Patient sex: M
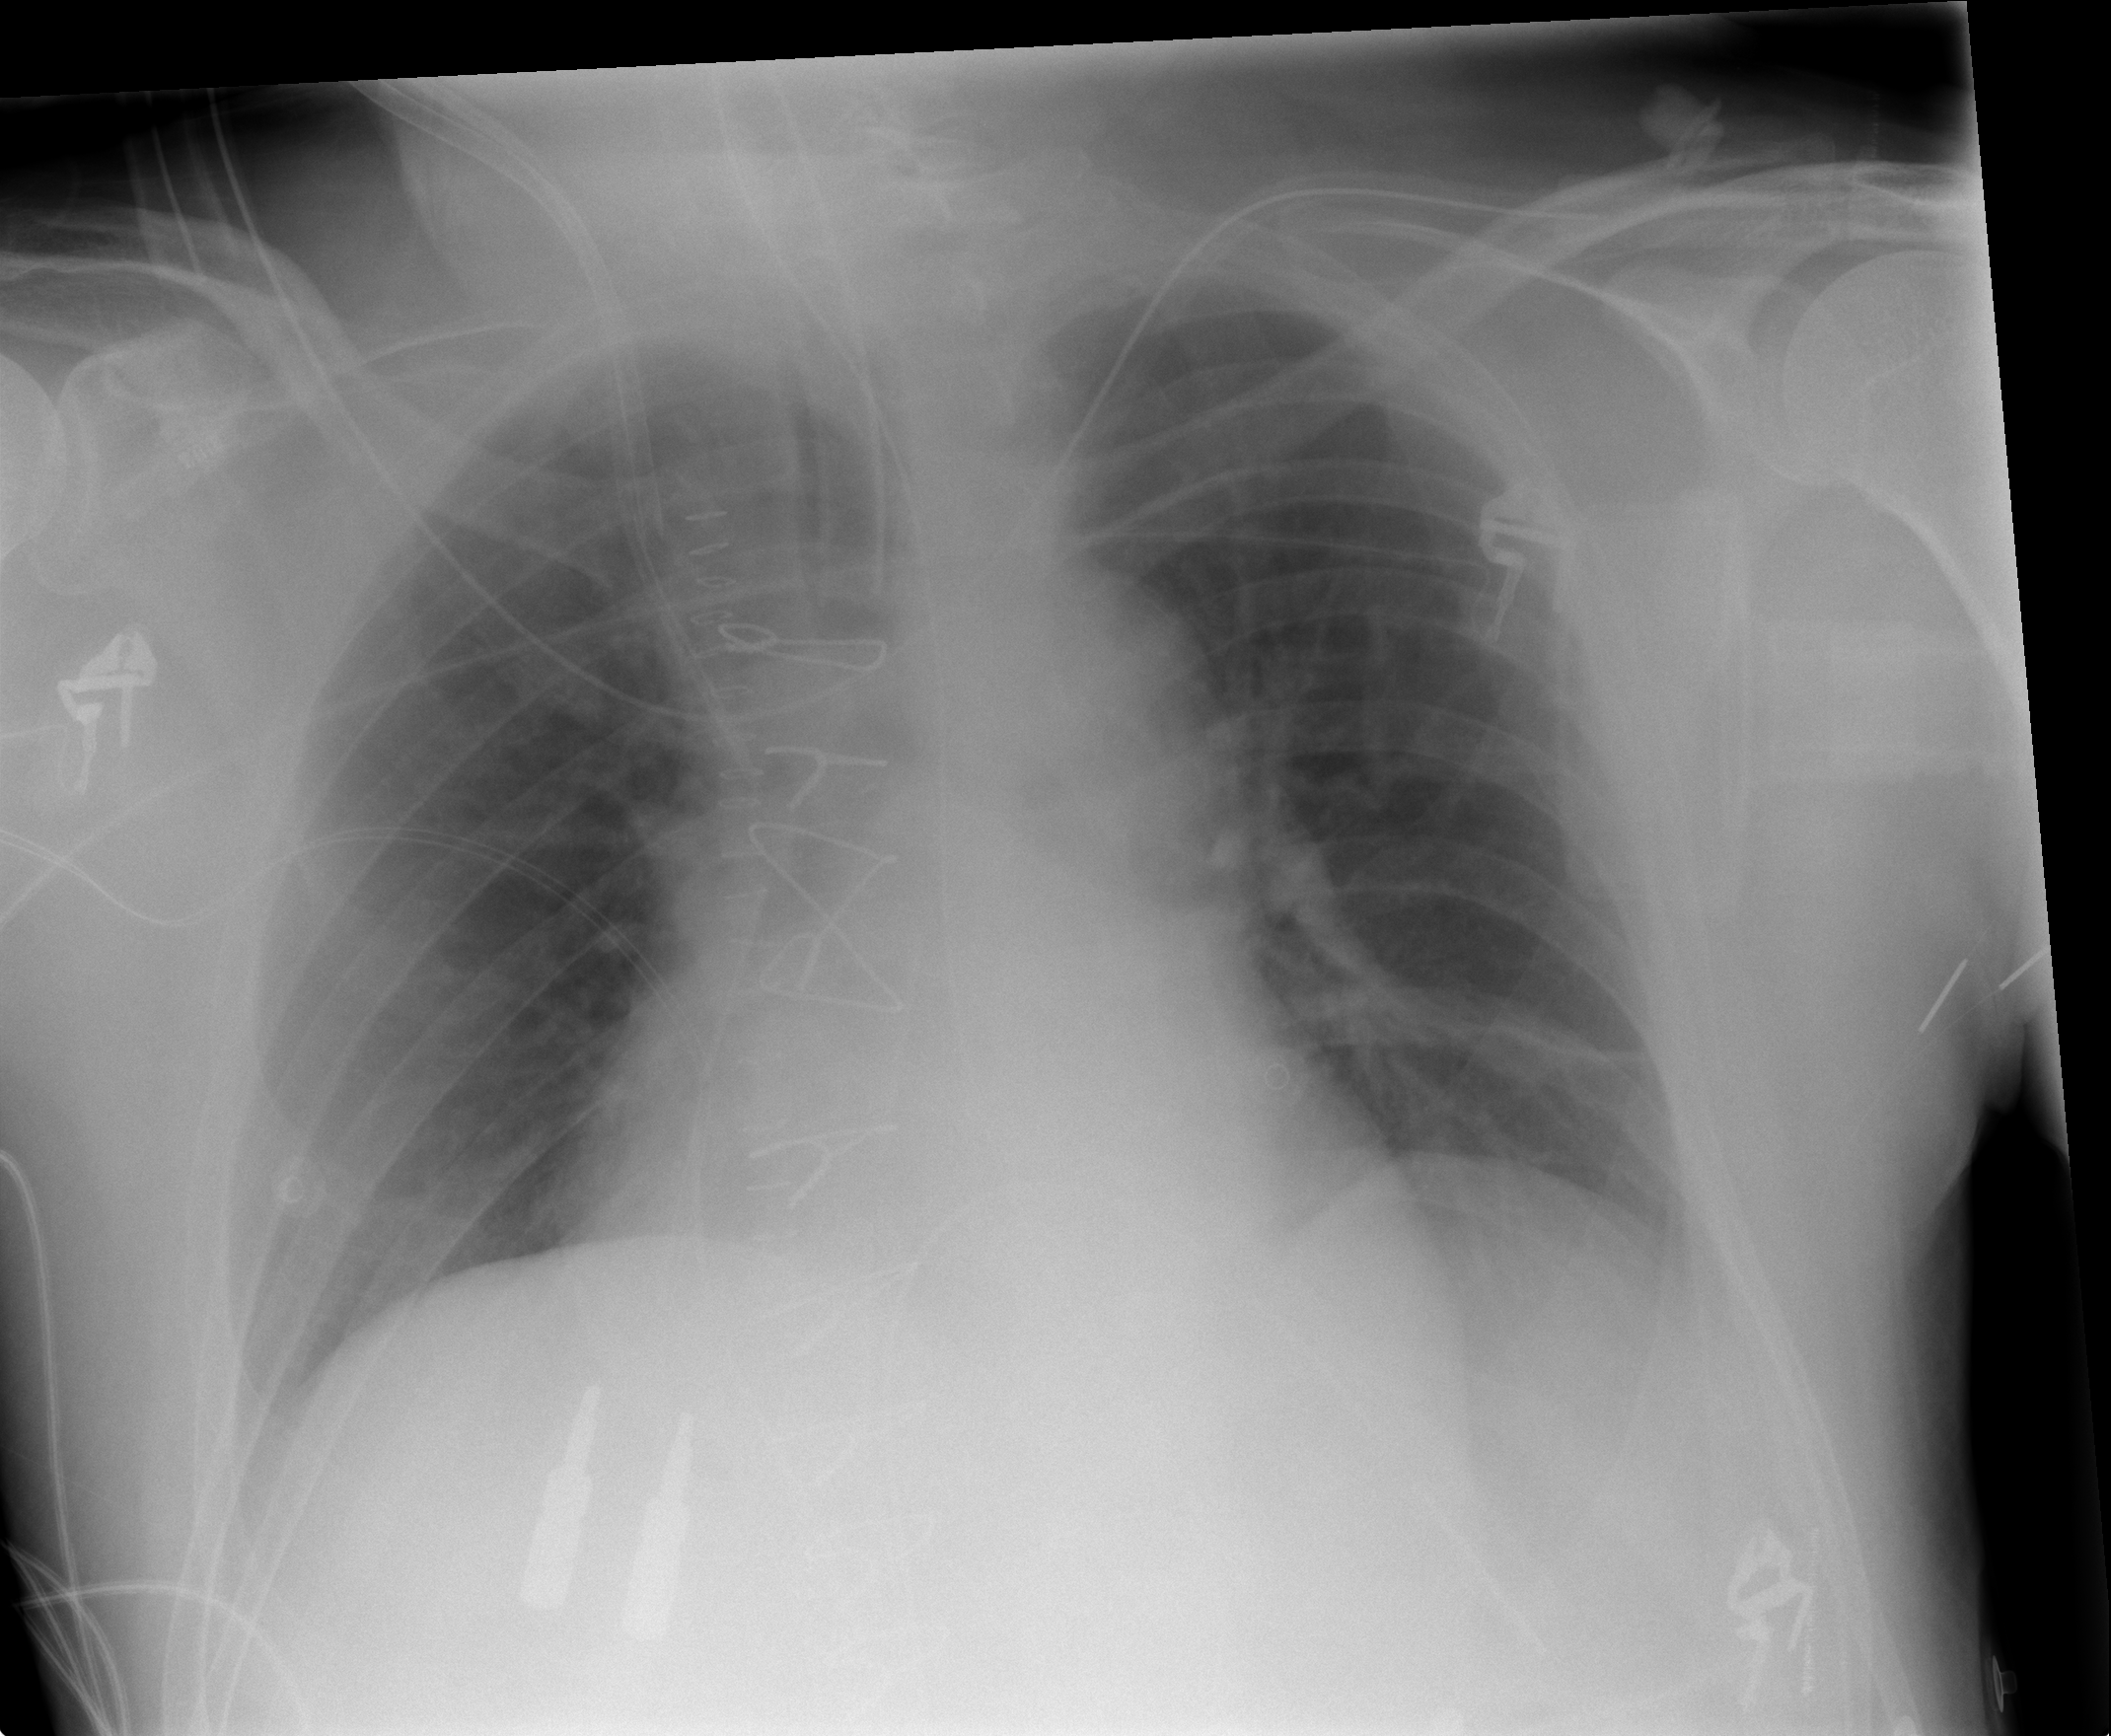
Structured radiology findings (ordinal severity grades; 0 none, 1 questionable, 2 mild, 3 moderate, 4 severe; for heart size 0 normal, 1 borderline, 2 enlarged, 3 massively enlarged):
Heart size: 0
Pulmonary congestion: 0
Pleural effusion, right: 0
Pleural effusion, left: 0
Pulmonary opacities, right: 0
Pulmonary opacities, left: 0
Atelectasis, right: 1
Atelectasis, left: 2